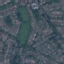
Label: Residential